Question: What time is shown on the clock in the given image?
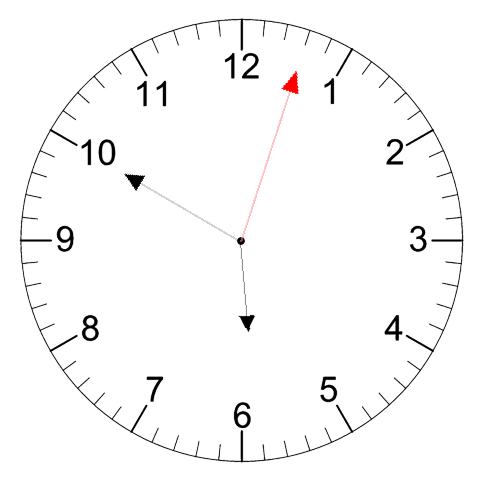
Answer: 05:50:03